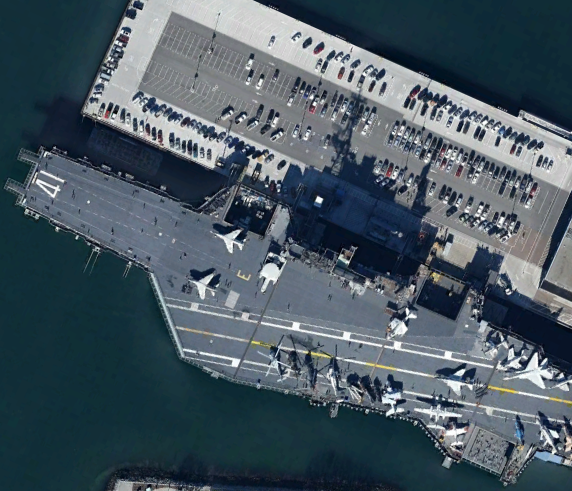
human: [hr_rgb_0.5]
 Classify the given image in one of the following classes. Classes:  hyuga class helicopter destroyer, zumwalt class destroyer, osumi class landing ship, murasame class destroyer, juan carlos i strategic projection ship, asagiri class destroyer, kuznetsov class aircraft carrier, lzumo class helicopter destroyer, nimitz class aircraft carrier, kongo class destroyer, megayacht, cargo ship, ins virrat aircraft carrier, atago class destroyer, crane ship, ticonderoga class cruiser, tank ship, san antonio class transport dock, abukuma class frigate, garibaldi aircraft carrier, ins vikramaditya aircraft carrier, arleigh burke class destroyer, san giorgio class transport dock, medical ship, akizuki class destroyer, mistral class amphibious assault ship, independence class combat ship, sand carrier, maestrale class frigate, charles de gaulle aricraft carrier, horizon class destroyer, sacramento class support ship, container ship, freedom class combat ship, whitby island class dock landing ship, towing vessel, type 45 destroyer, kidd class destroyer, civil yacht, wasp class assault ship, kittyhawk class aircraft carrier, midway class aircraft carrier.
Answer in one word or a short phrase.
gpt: Midway class aircraft carrier